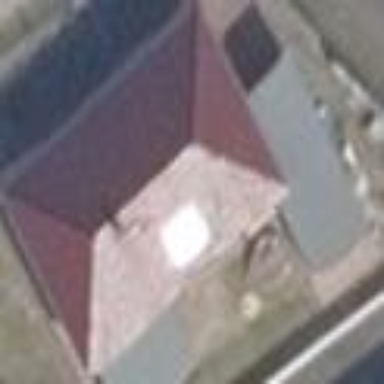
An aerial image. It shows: Hipped roof house.